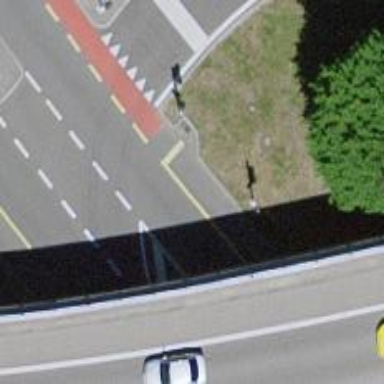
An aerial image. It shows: Road with traffic signals for signaling.